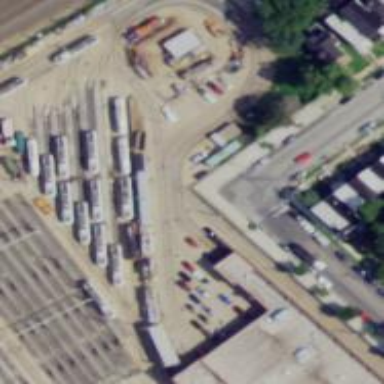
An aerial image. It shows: Tram railway yard with electrified contact line.